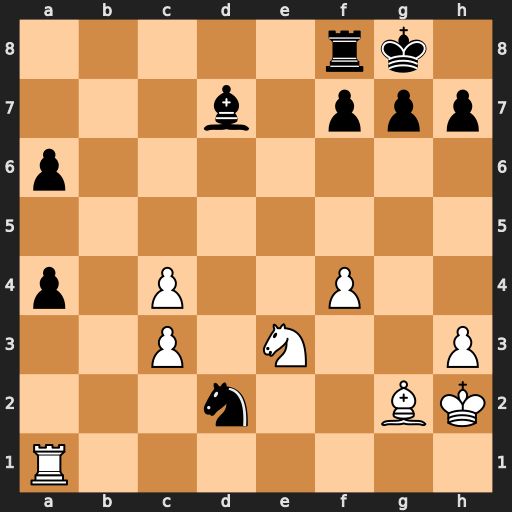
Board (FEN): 5rk1/3b1ppp/p7/8/p1P2P2/2P1N2P/3n2BK/R7
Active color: w
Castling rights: -
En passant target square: -
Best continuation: Rd1 Nxc4 Nxc4